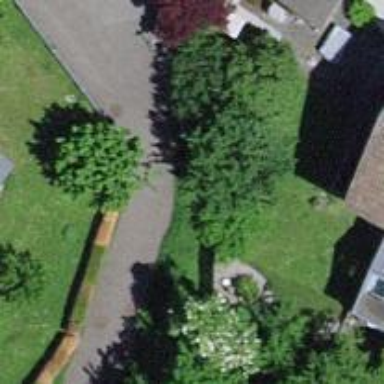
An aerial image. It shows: Paved footway.